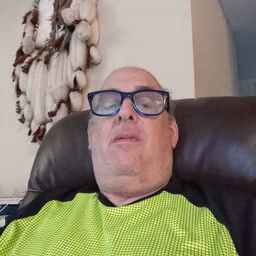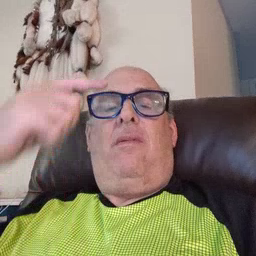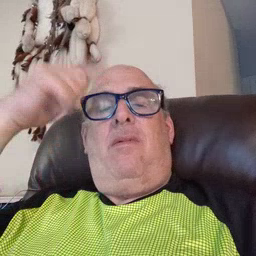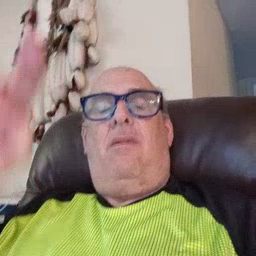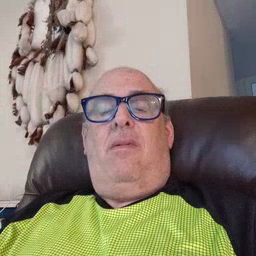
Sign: for